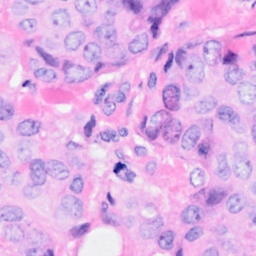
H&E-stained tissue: Breast